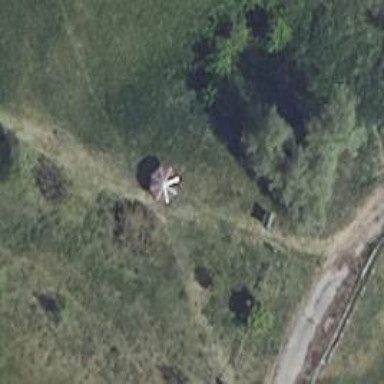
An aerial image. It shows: Shelter.